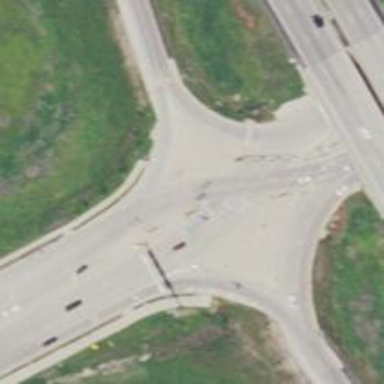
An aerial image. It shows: Motorway link at Diverging Diamond Interchange (DDI) junction.